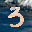
Label: 3